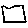
Label: square